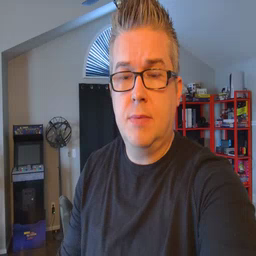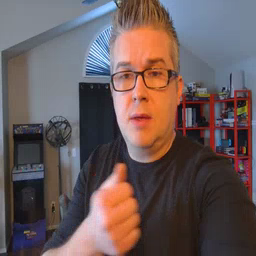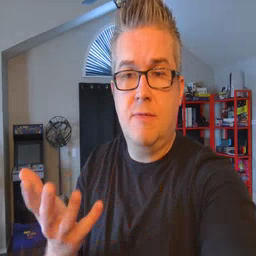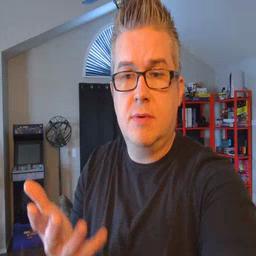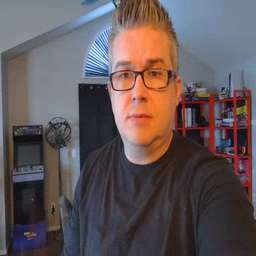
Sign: every